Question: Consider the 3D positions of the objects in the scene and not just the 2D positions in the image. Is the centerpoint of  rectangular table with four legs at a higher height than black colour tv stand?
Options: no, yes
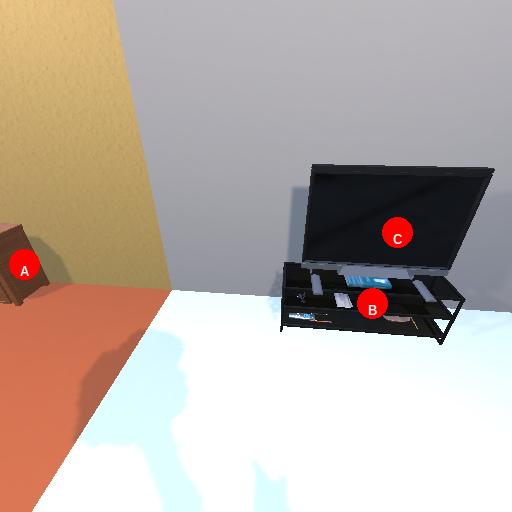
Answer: no